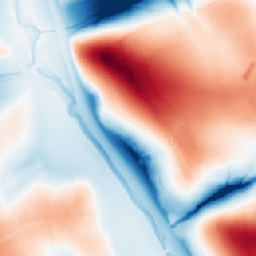
Category: classical
Decomposition family: gaussian_anisotropic
Decomposition parameters: sigma_x: 20
sigma_y: 50
Upsampling method: area
Upsampling parameters: scale: 8
Upsampling scale: 8